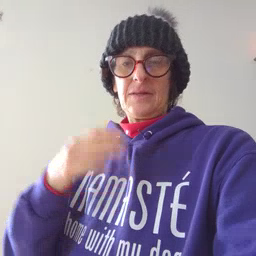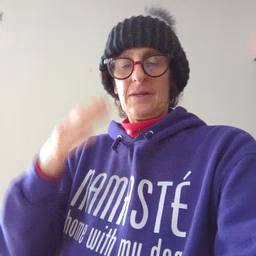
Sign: hat